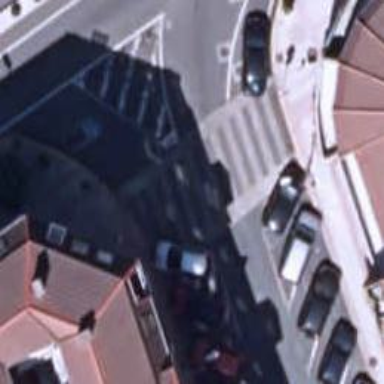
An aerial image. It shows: Marked road crossing with traffic calming table.